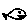
Label: fish